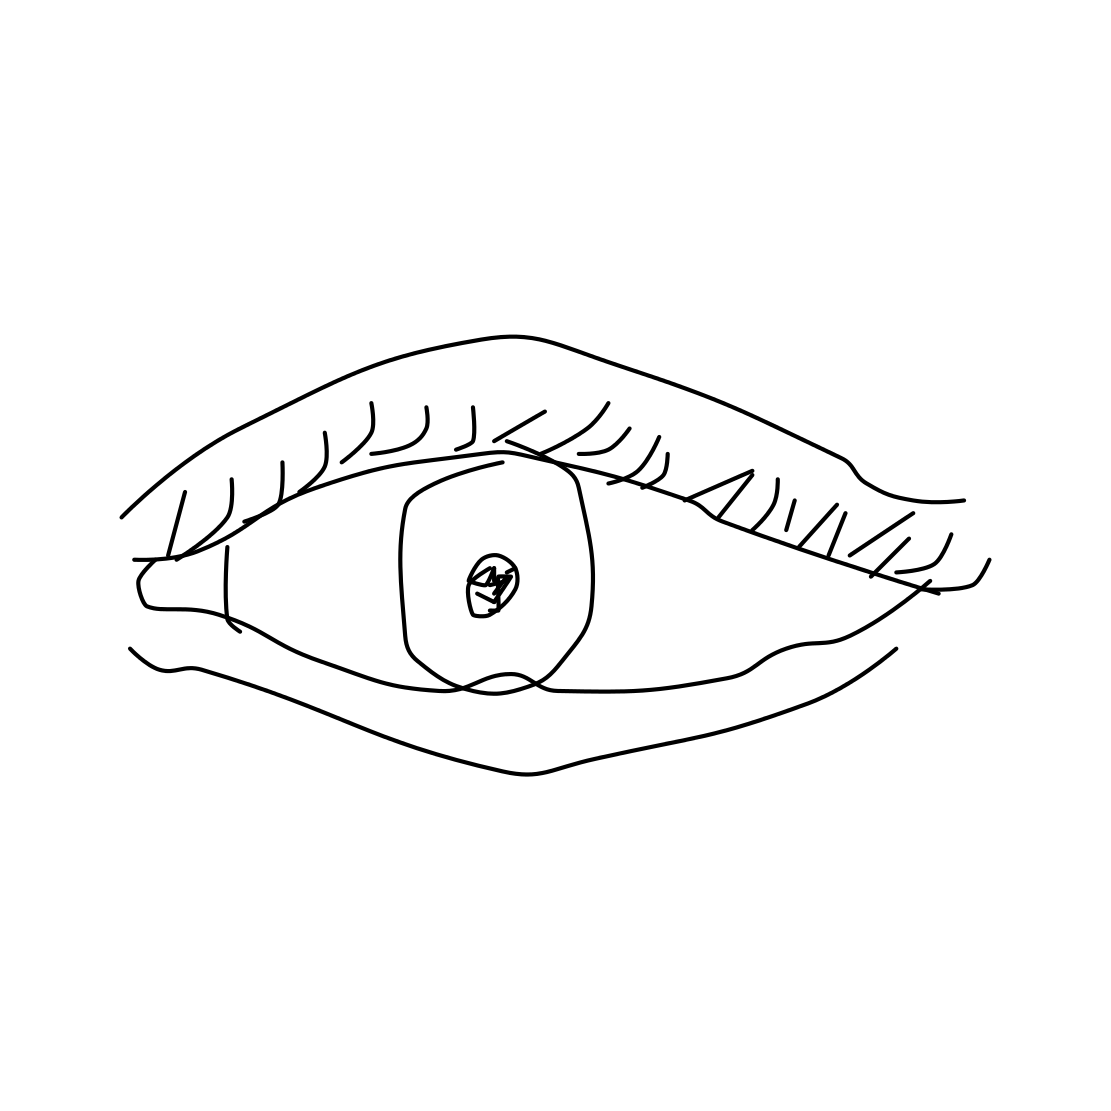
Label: eye